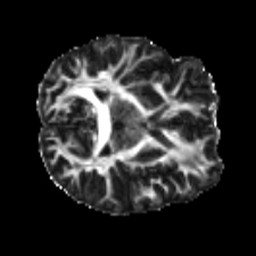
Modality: FA
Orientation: axial
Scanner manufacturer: siemens
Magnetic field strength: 3 T
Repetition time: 4 s
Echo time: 0.0594 s